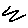
Label: zigzag